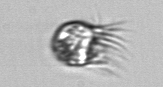
Label: Balanion